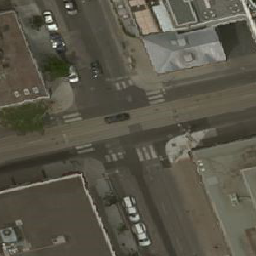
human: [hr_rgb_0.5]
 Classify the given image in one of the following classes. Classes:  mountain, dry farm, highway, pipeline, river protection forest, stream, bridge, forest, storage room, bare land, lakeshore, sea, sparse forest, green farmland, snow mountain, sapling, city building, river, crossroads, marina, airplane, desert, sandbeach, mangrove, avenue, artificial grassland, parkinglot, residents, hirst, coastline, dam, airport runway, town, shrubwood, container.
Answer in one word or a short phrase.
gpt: crossroads